Field crop: maize
Growth stage: 2
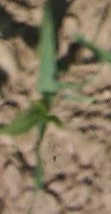
Species: maize